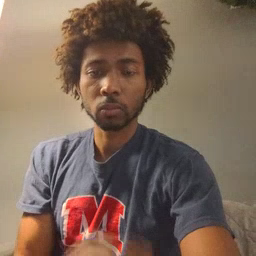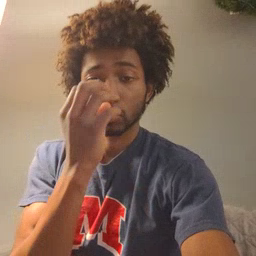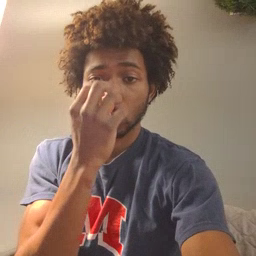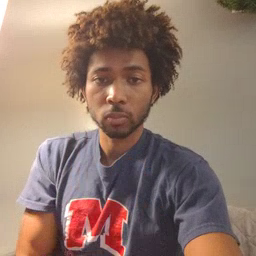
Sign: clown